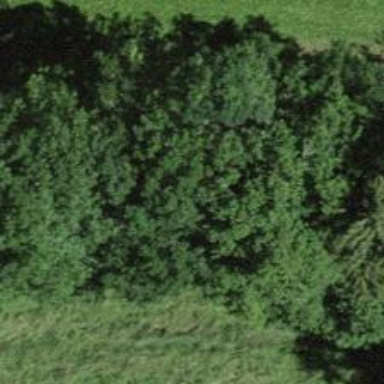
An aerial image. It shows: Row of trees in natural setting.